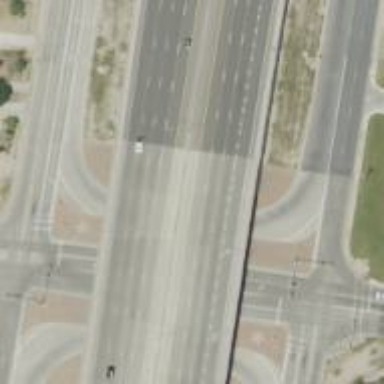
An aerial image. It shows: Secondary link road with turnaround junction.